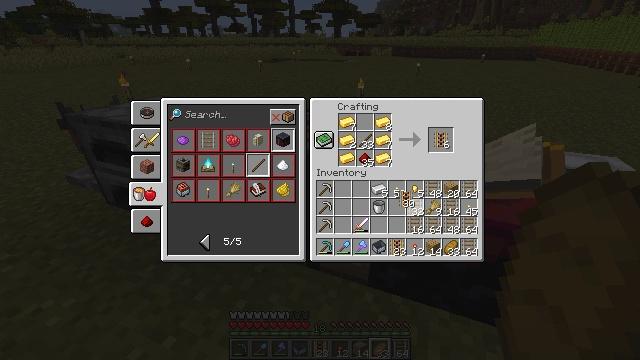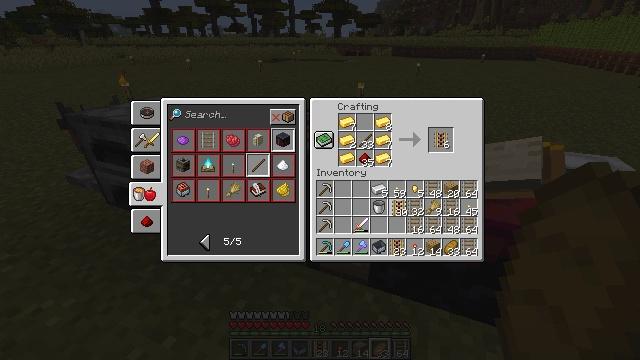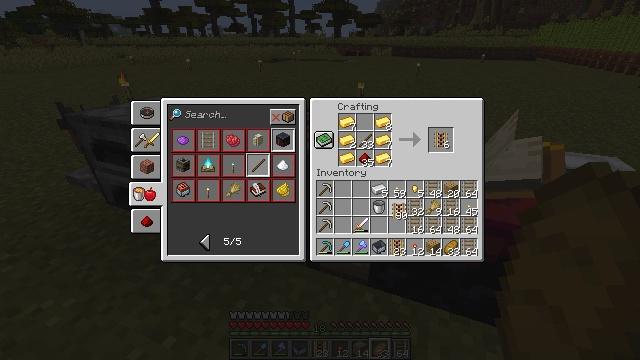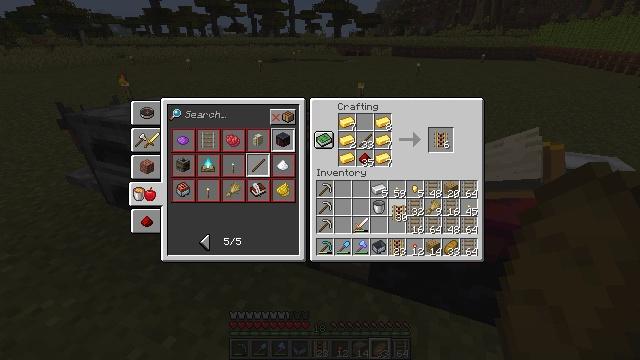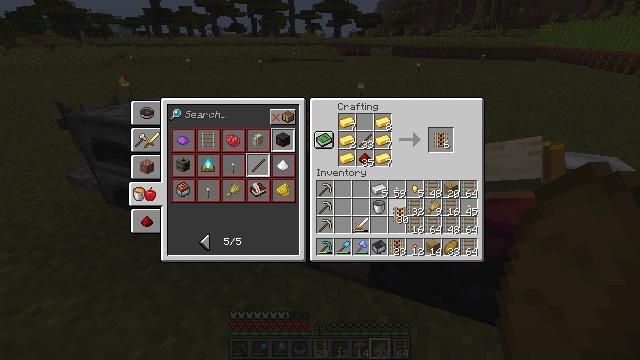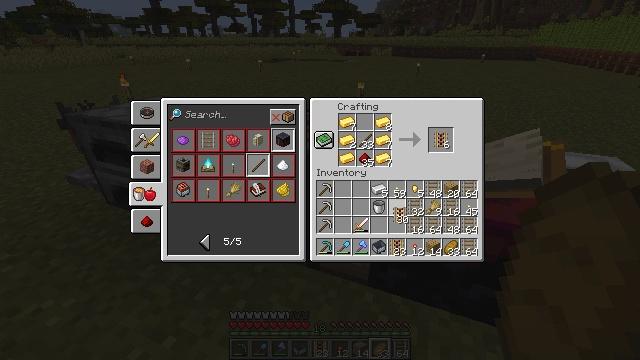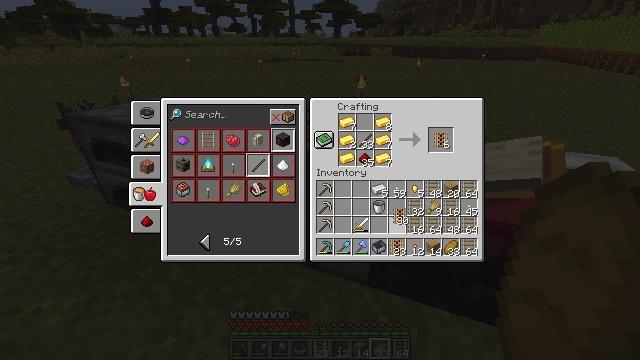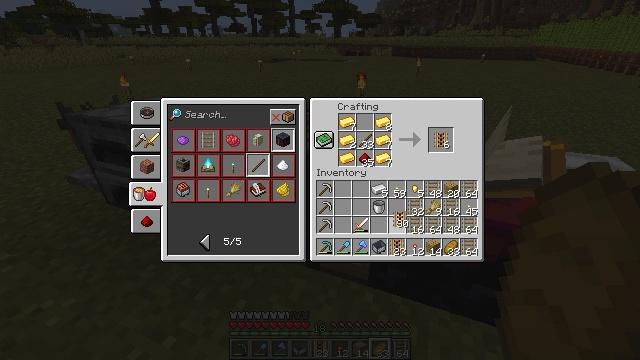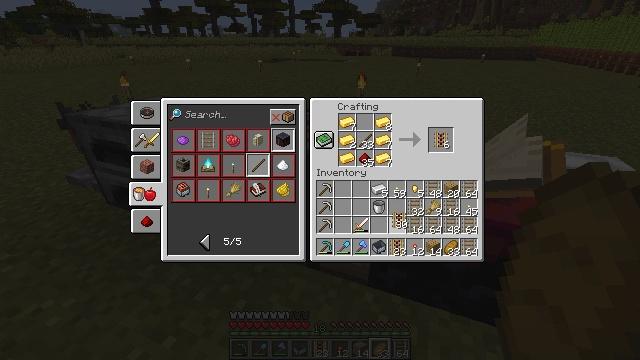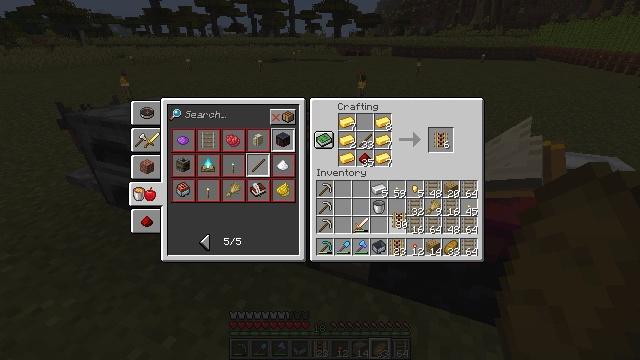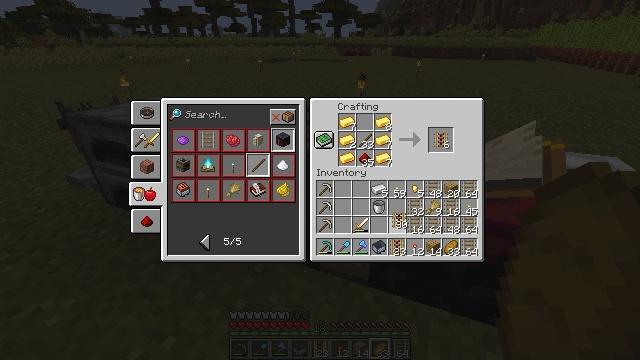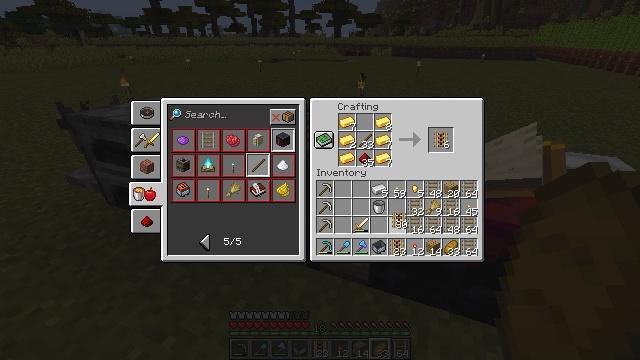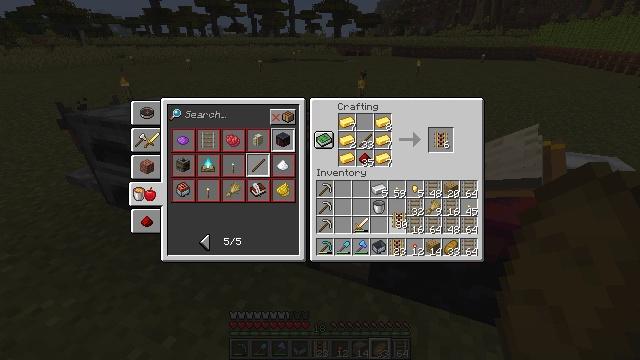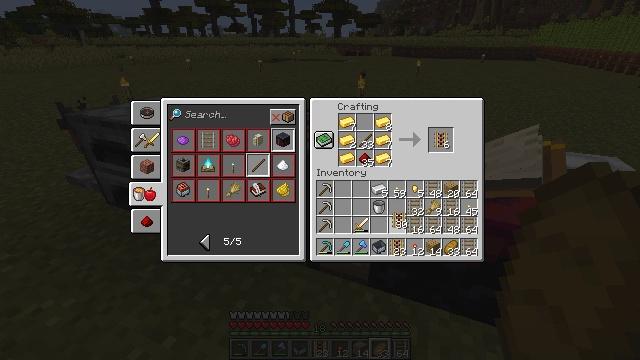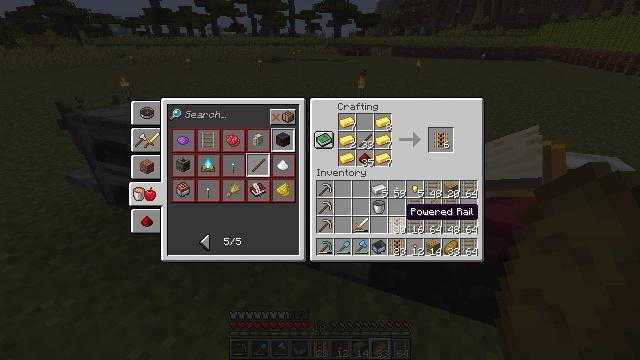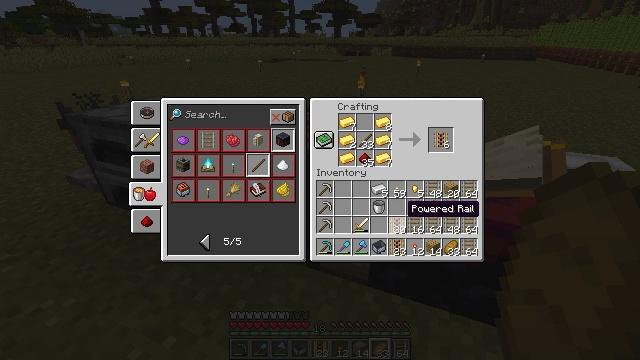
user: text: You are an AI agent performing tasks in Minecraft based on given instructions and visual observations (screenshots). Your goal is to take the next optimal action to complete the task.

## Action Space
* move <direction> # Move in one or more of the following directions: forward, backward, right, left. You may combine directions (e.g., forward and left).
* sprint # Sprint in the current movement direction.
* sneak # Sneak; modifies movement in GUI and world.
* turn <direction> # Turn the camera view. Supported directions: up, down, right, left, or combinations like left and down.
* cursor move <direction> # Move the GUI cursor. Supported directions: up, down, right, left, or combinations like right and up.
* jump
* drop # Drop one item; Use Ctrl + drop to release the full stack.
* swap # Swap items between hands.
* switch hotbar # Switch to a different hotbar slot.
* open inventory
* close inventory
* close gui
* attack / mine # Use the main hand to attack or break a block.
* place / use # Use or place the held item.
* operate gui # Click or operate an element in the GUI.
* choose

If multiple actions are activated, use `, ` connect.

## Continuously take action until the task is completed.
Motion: motion action
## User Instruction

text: Make a powered rail using the crafting table.
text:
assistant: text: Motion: cursor move down
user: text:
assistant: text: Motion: no_op
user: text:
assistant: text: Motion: no_op
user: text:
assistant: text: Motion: no_op
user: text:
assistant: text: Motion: no_op
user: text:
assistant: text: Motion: no_op
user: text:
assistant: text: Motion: no_op
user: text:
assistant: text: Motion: no_op
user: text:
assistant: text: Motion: no_op
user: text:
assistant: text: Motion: no_op
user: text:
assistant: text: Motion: operate gui
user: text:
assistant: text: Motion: operate gui
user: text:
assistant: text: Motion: operate gui
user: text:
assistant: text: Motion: no_op
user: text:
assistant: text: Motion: no_op
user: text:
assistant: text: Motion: cursor move up
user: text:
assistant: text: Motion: cursor move right and up
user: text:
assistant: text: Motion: cursor move right and up
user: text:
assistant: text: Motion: cursor move up
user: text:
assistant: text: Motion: no_op
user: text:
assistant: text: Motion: no_op
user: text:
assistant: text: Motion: no_op
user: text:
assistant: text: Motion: operate gui
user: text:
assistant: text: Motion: operate gui
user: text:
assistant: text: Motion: operate gui
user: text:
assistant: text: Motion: no_op
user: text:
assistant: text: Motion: no_op
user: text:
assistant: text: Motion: operate gui
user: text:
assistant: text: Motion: operate gui
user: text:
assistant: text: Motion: operate gui